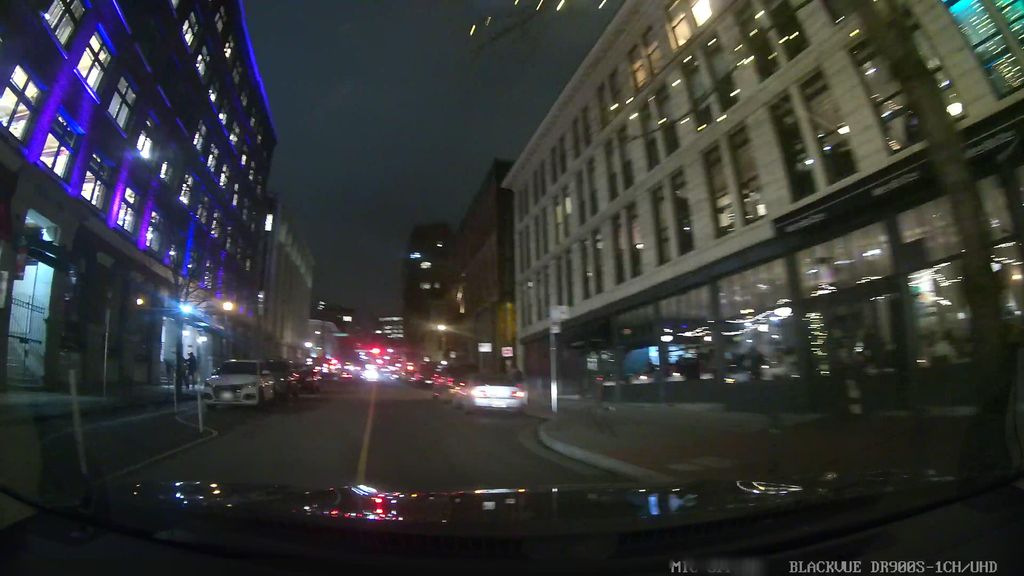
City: vancouver